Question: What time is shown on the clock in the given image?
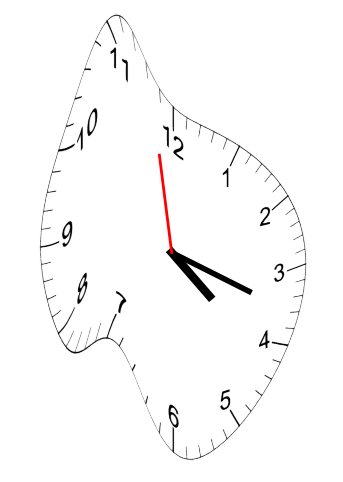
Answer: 04:17:58